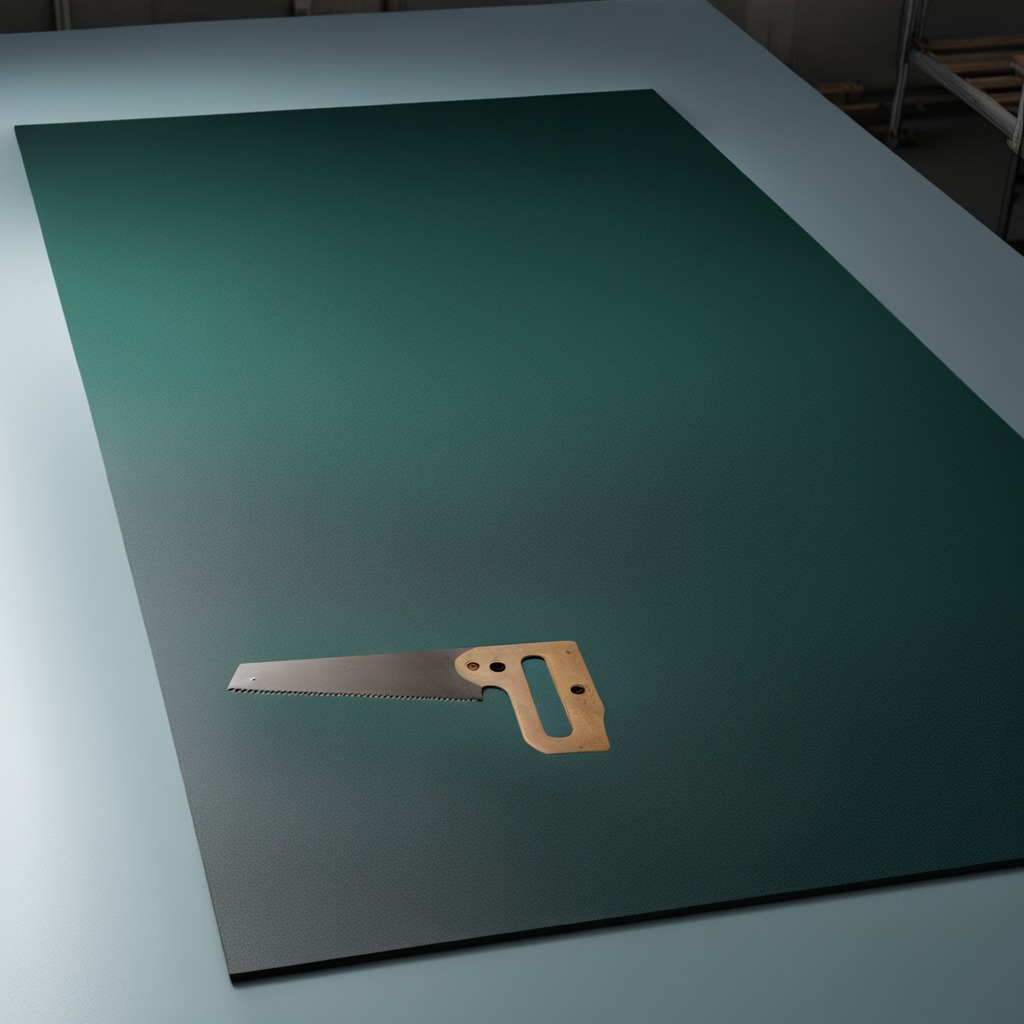
A metal saw is lying on the tabletop.